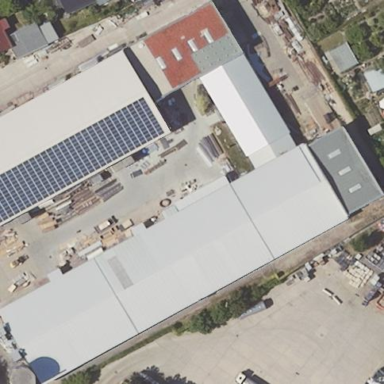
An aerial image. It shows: Industrial building.